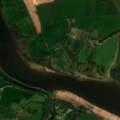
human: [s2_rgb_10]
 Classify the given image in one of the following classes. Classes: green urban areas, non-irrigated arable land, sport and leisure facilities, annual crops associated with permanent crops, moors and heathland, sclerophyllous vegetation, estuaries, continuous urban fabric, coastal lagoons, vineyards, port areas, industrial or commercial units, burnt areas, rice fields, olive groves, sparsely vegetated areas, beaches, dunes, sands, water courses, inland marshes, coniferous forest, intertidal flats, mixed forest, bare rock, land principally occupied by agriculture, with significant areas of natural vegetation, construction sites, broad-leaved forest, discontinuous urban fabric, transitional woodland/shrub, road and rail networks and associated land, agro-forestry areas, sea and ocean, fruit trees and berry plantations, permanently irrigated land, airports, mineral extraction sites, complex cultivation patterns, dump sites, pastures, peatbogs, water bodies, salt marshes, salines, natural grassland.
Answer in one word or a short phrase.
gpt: non-irrigated arable land, pastures, water courses